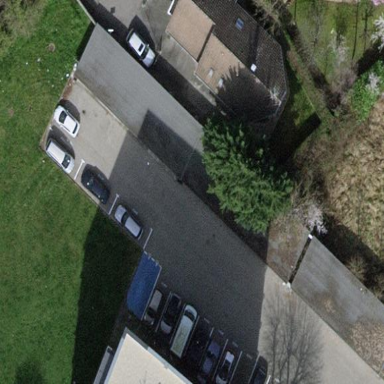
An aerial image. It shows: Group of garages.